Field crop: maize
Growth stage: 2
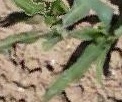
Species: maize